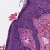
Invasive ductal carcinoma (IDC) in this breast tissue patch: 0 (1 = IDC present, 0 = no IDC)